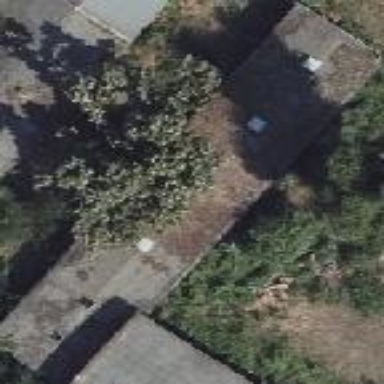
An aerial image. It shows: Allotment house.